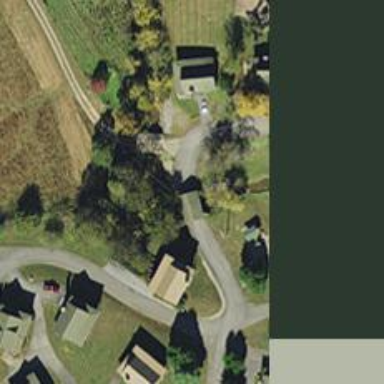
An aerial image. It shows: Covered bridge on residential road.